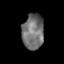
Tissue: skin
Cell type: Epithelial cells
Senescence score: 0.2138
Nuclear area (px): 745
Mean DAPI intensity: 114.004